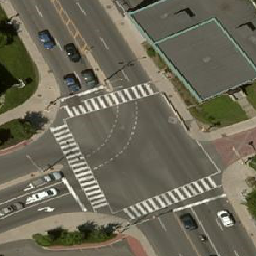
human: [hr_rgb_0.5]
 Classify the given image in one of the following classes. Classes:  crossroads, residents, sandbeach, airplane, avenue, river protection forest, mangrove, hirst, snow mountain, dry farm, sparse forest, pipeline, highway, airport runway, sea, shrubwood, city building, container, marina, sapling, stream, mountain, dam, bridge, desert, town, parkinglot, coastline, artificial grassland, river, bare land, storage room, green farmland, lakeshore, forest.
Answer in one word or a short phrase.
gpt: crossroads